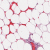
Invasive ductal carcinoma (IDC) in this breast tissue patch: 0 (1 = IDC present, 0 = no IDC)